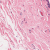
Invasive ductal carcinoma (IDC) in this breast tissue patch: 0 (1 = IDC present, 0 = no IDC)